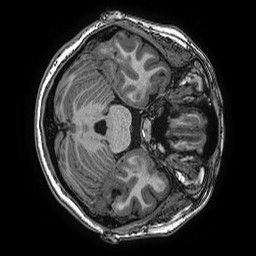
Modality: T1w
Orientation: axial
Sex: female
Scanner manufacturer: ge
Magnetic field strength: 3 T
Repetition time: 0.0077 s
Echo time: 0.003436 s